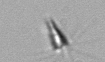
Label: Calciopappus